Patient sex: M
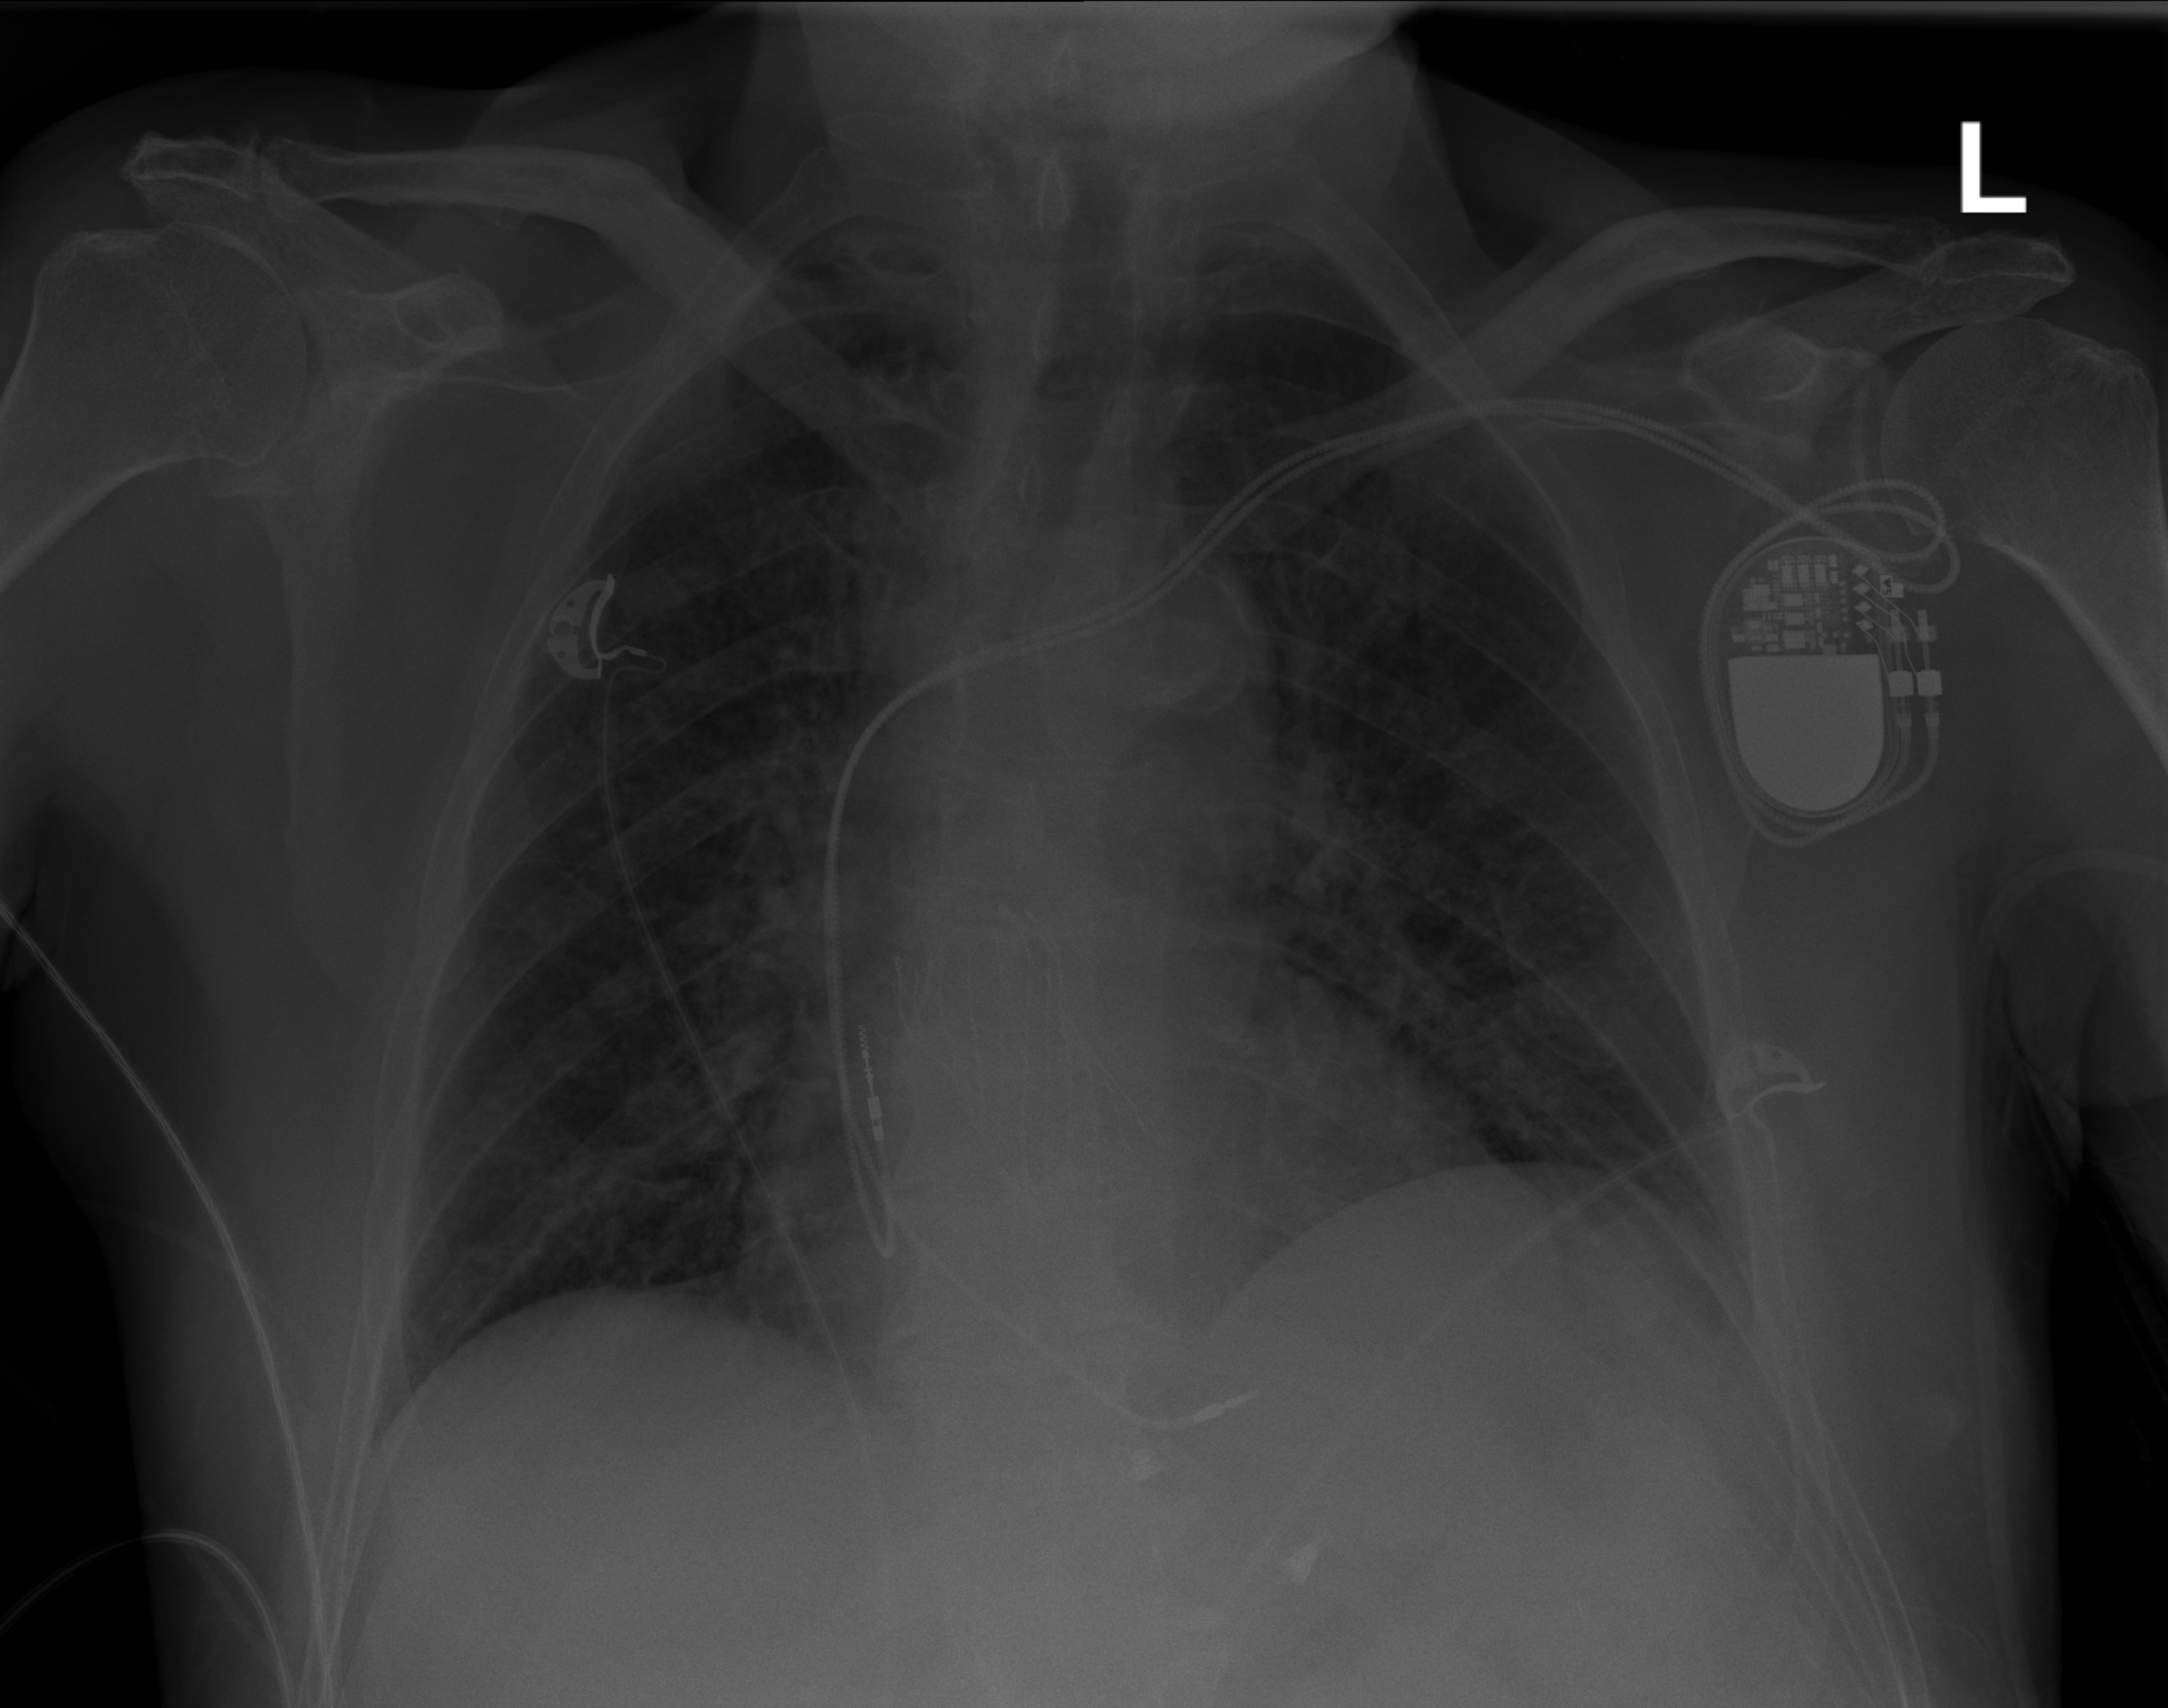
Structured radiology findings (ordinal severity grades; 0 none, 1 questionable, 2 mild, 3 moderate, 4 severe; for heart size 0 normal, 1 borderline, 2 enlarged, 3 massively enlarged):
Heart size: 0
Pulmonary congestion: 0
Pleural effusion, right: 0
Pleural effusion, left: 0
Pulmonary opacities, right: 0
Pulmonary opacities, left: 0
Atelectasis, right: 0
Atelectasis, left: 0